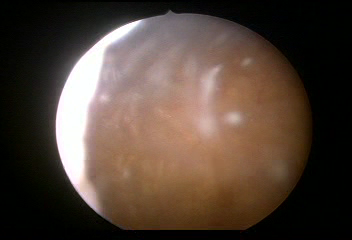
Modality: WLC
Class: Normal mucosa
Bladder cancer association: No